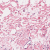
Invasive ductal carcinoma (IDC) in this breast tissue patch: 0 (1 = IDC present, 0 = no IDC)